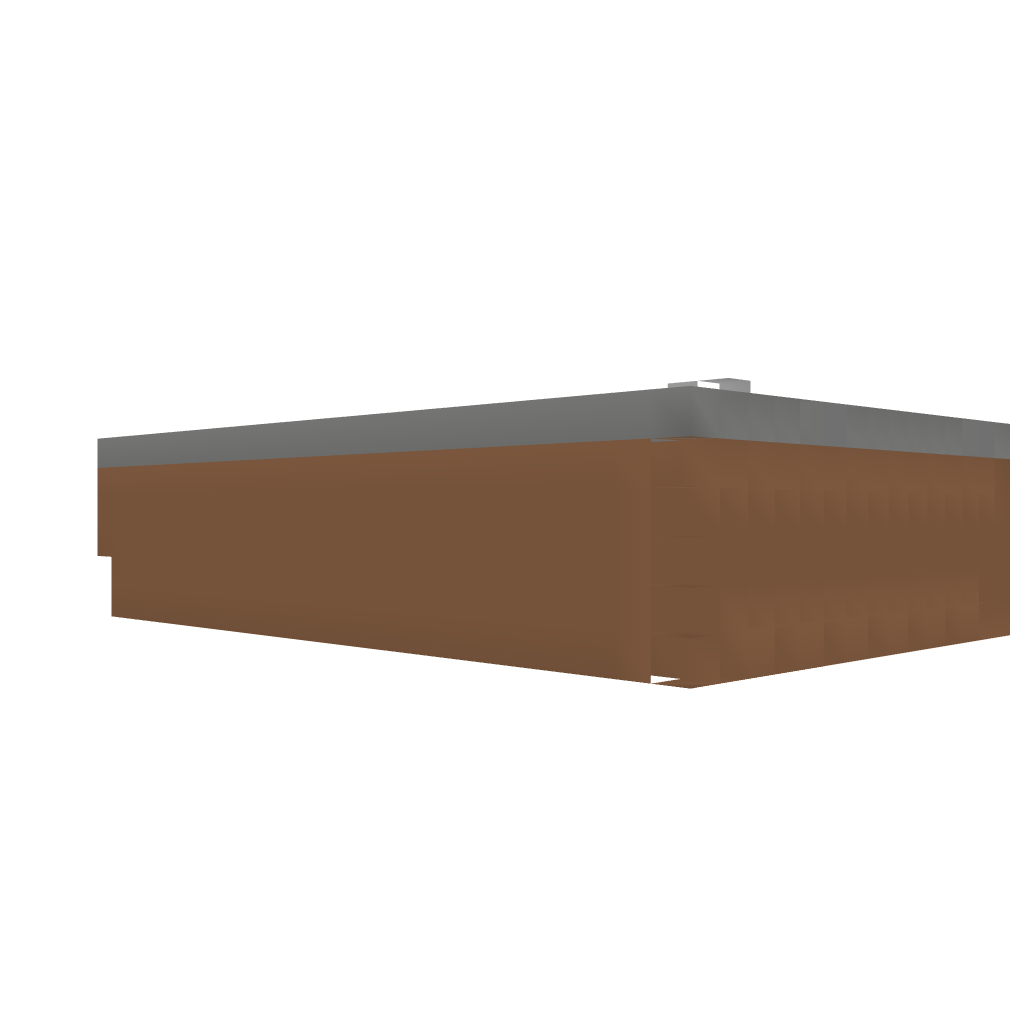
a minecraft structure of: Lighted Swimming Pool